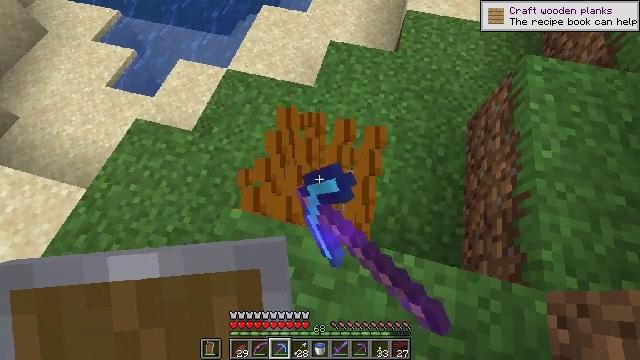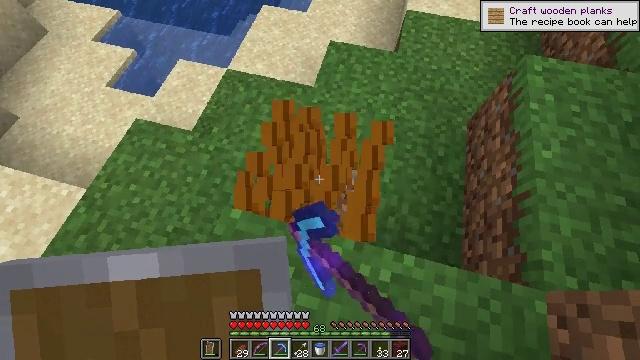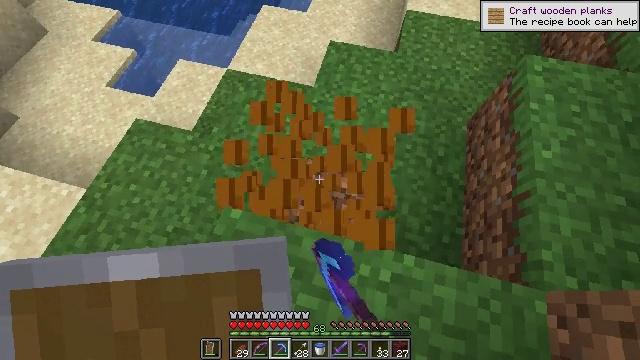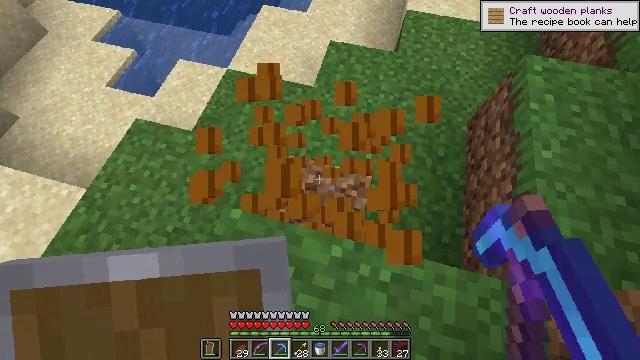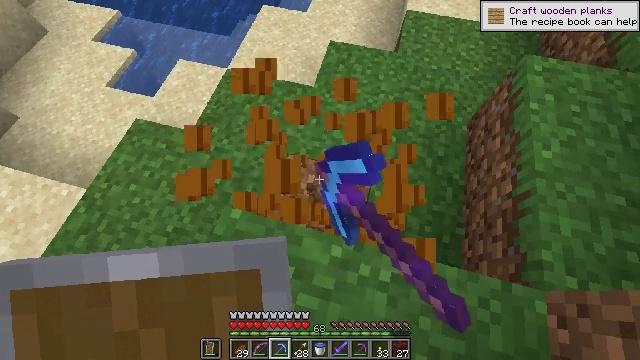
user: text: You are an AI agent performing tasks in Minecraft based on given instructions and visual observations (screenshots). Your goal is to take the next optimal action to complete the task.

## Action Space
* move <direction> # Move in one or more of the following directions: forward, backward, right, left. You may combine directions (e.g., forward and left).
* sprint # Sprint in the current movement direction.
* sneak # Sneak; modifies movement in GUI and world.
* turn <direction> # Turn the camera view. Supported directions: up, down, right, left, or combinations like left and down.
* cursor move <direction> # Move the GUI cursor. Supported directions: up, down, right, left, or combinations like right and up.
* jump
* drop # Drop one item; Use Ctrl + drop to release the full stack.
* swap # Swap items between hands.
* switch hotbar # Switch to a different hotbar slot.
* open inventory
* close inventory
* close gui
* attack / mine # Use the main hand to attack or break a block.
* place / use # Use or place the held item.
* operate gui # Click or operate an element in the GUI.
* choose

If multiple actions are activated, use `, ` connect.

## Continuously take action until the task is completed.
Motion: motion action
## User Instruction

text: Gather a pumpkin block.
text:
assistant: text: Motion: attack / mine
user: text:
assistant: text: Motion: attack / mine
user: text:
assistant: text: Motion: attack / mine
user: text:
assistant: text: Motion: attack / mine
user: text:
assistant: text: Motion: attack / mine